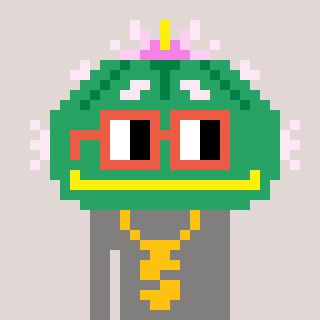
a pixel art character with square orange glasses, a peyote-shaped head and a bluegrey-colored body on a warm background